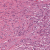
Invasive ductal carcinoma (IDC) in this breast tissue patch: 1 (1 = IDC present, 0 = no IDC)